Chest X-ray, AP view. Patient: 64 years old, sex M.
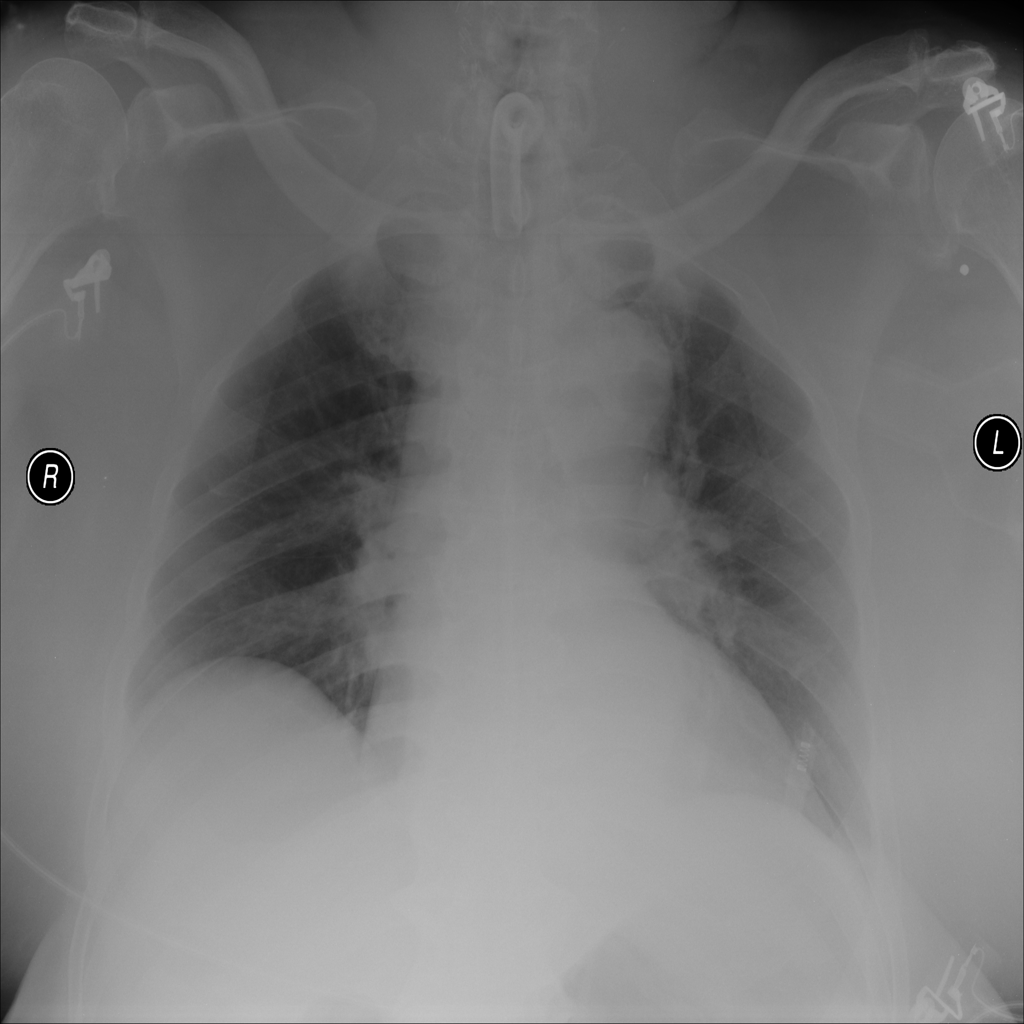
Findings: No Finding